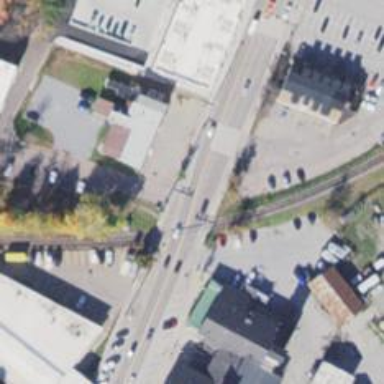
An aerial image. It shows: Full barrier level crossing on railway.